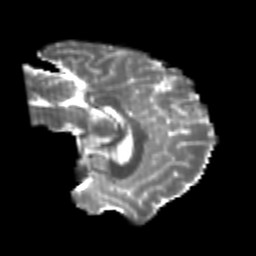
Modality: T2w
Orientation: sagittal
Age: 25
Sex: male
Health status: healthy
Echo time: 0.074 s